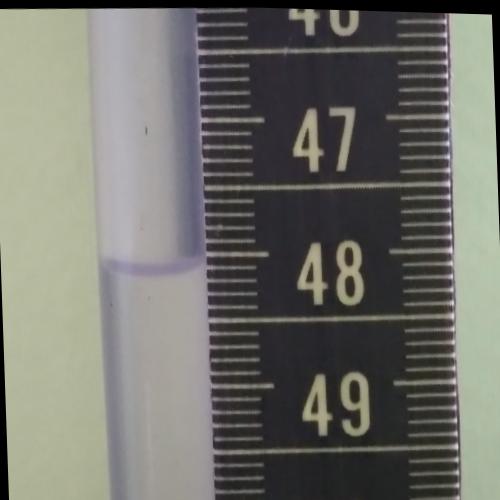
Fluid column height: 48.1 cm